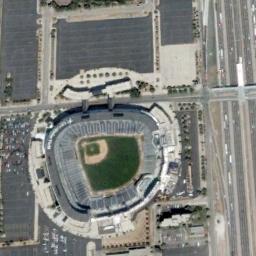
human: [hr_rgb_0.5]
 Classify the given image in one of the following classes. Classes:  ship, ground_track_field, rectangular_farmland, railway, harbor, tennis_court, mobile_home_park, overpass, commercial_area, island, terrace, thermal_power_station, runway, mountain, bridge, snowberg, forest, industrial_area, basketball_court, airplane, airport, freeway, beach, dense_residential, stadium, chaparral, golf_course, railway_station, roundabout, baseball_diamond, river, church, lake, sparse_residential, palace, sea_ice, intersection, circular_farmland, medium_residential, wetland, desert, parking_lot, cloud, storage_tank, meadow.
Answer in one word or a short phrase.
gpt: stadium